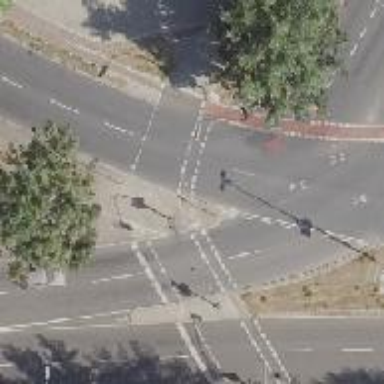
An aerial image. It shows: Crossing with traffic signals.